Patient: sex F, age 34
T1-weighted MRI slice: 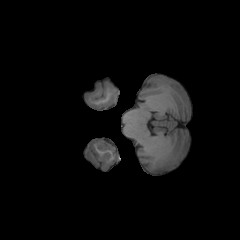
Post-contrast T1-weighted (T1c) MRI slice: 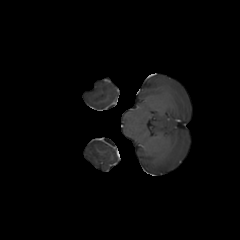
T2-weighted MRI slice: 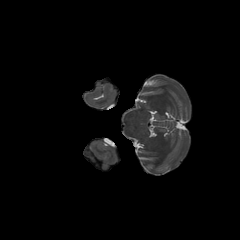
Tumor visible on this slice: no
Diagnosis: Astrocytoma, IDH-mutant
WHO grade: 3